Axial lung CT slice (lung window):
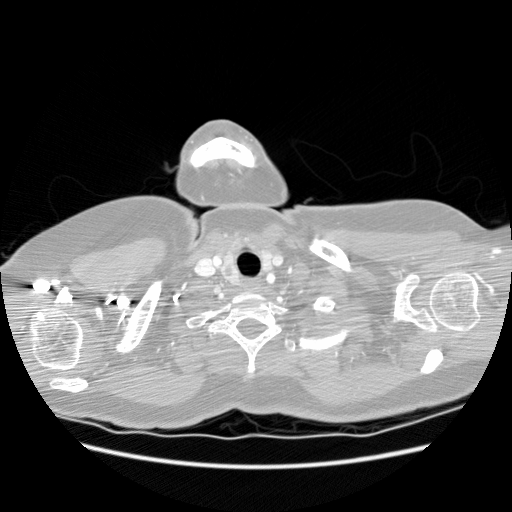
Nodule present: no